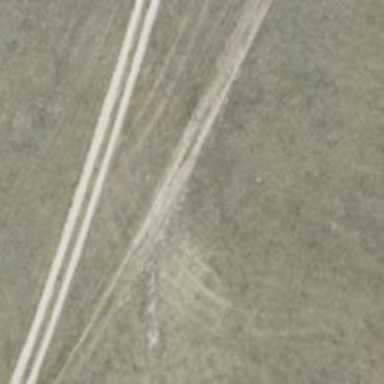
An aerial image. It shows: Sandy track road.